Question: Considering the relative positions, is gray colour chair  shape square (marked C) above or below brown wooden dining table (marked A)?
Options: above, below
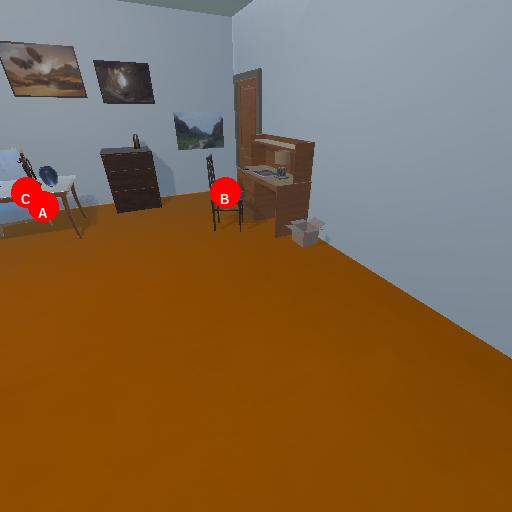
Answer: above